Field crop: maize
Growth stage: 2
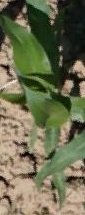
Species: maize